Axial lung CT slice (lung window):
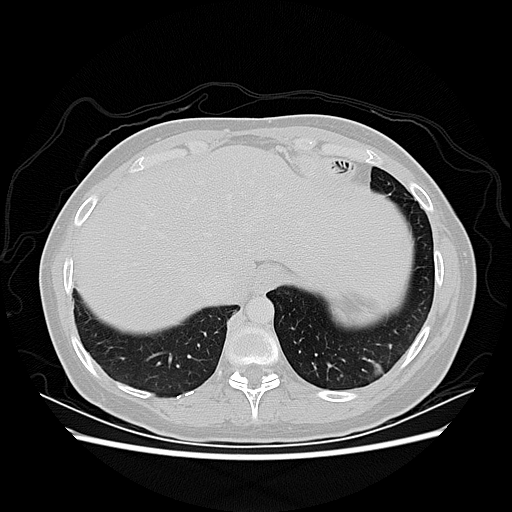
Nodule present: no